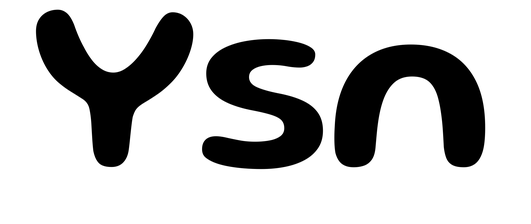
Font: Gluten_Medium